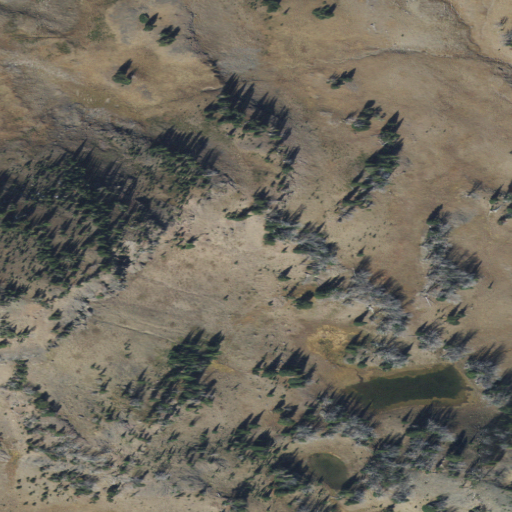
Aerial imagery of depression(s) in Montana named Horseshoe Basin containing grassland, shrub, and evergreen forest